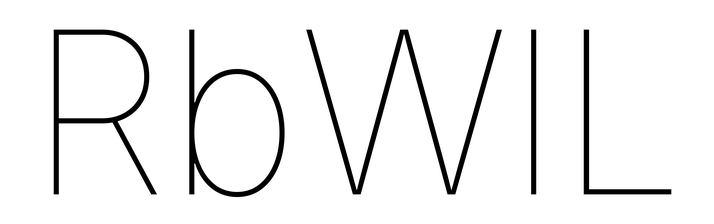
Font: Inter_Thin